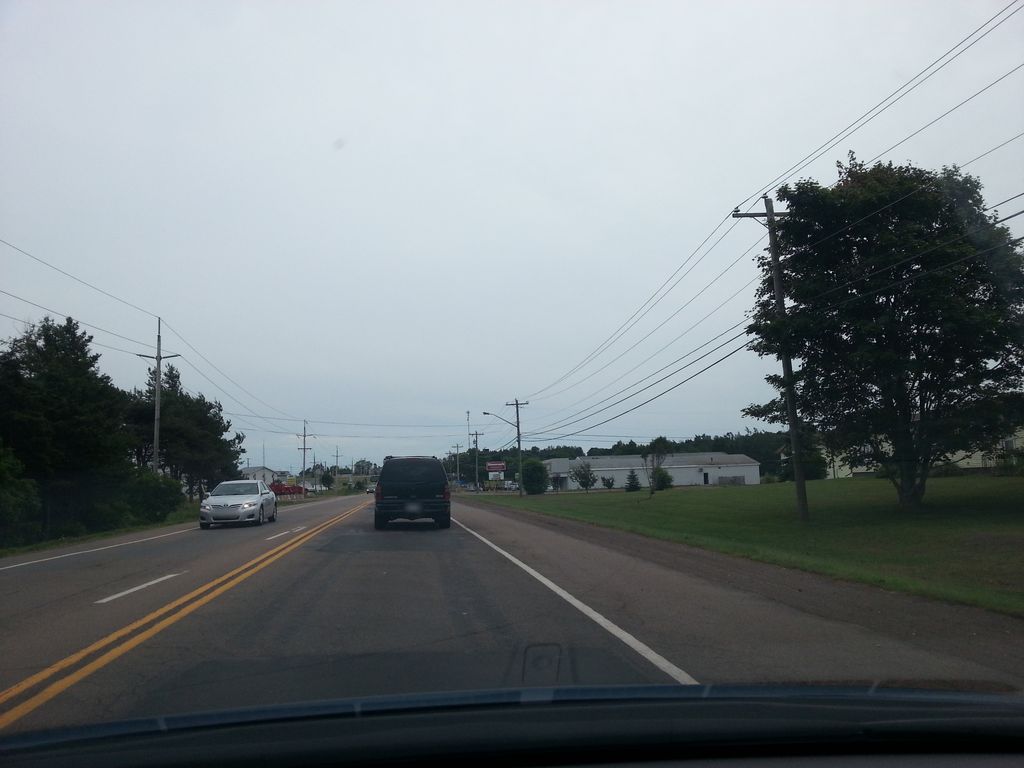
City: charlottetown